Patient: sex F, age 38
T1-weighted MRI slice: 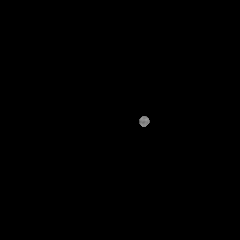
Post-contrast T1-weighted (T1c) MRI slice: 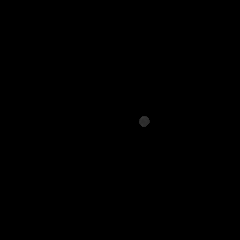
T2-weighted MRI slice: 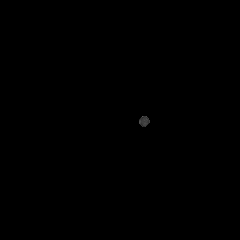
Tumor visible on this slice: no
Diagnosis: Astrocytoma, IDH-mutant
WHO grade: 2